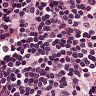
Metastatic tissue present: no